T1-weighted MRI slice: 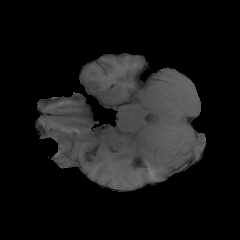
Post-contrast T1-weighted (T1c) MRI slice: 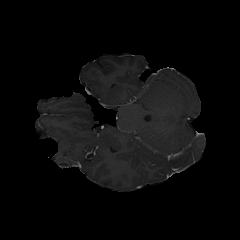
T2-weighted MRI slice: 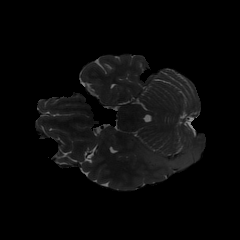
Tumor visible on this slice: yes